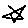
Label: star